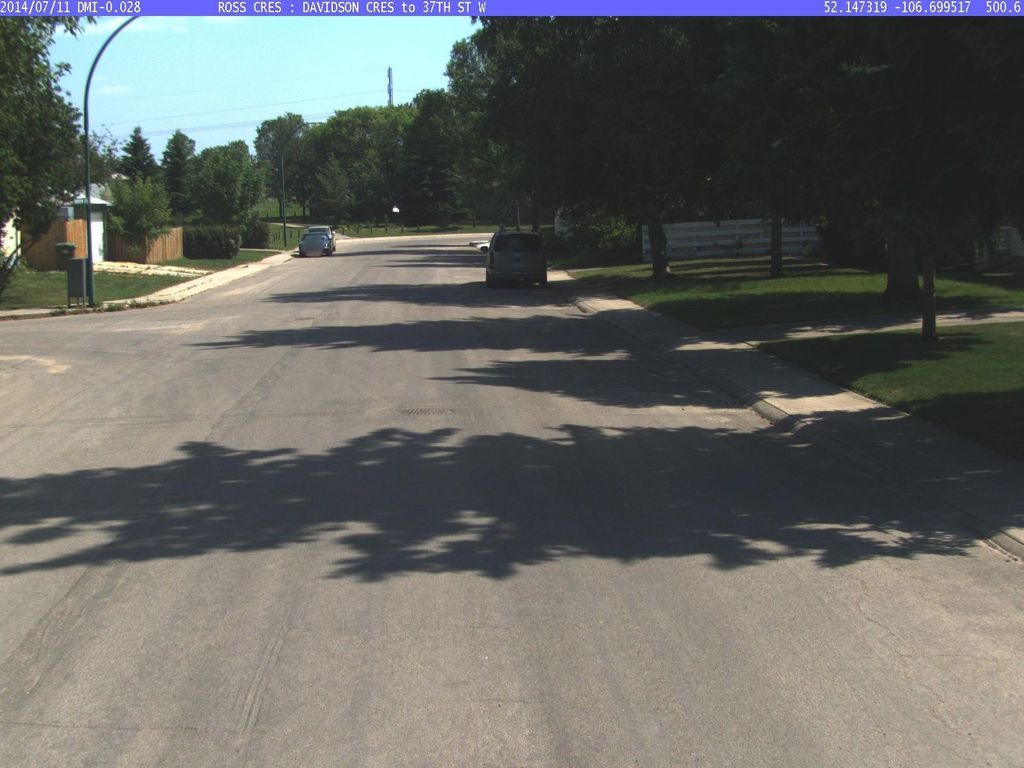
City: saskatoon